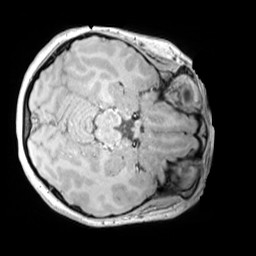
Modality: MP2RAGE
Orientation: axial
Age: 9
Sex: female
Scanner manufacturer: siemens
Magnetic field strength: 3 T
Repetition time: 4 s
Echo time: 0.00303 s